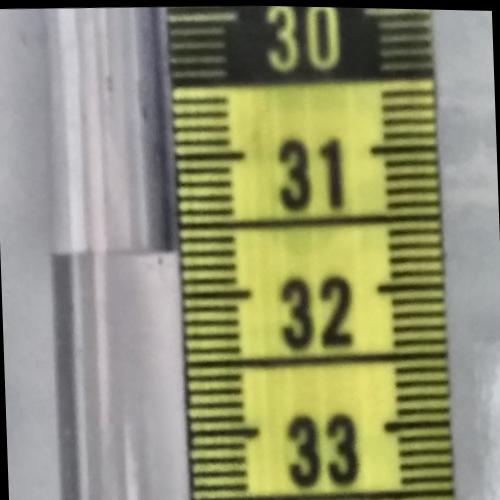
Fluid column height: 31.7 cm